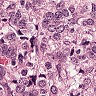
Metastatic tissue present: yes